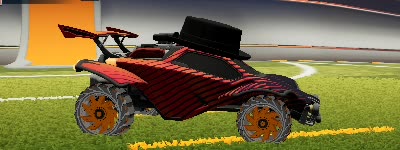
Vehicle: octane